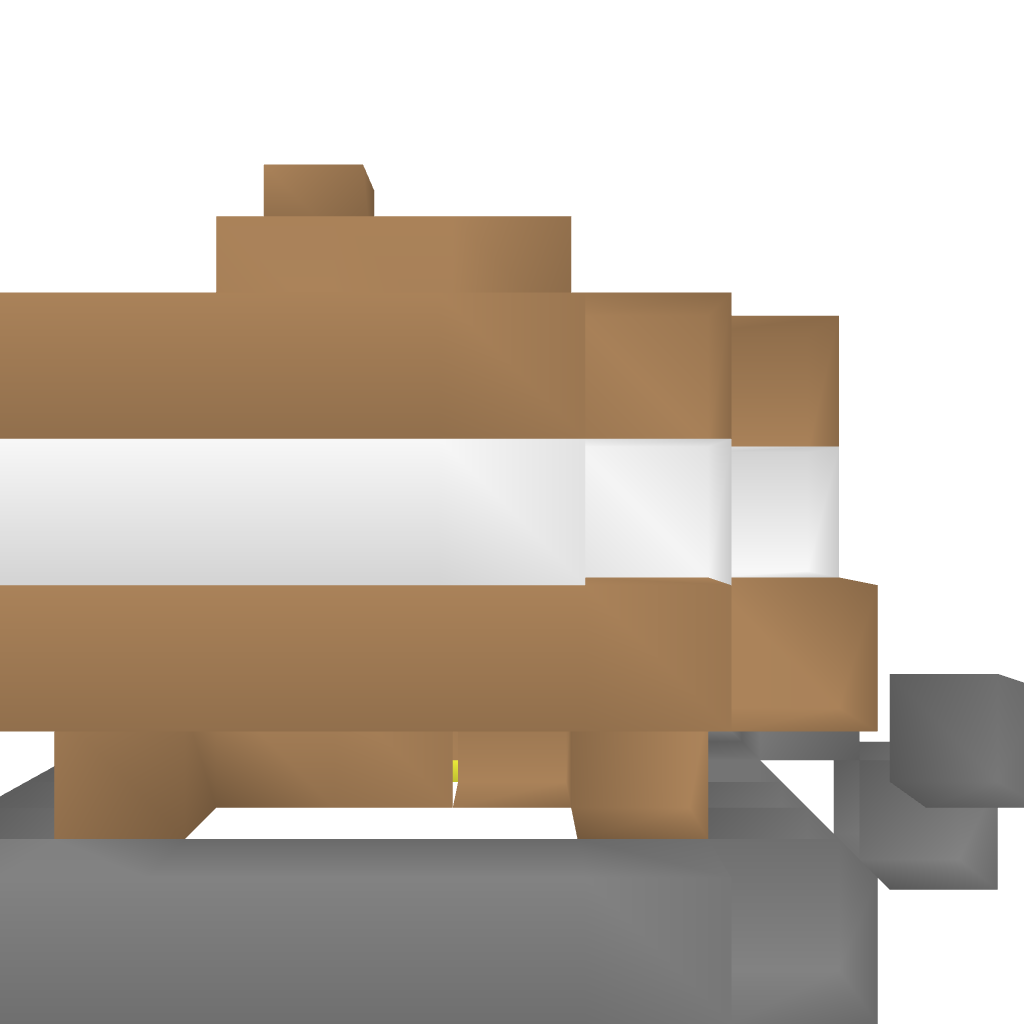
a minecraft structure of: Compact Enchanting Room bad low quality